Aerial crown-view tile of a tropical tree (Barro Colorado Island, Panama), acquired 20250818:
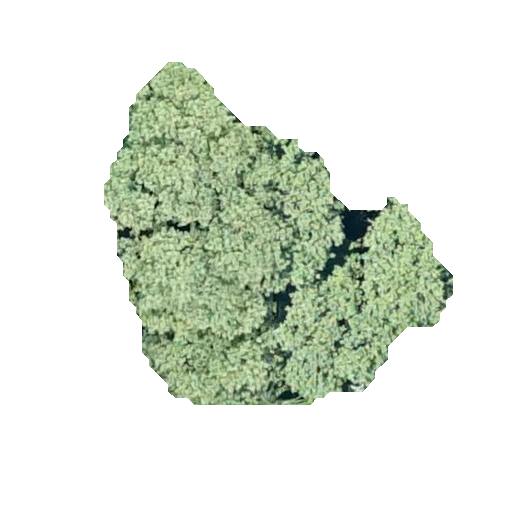
Species: Hieronyma alchorneoides
GBIF accepted scientific name: Hieronyma alchorneoides
Crown area: 106.539 m²